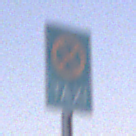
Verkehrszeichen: Taxenstand
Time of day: Dusk
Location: Outdoor (Nature)
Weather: Clear
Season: NotSpecified
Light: Natural